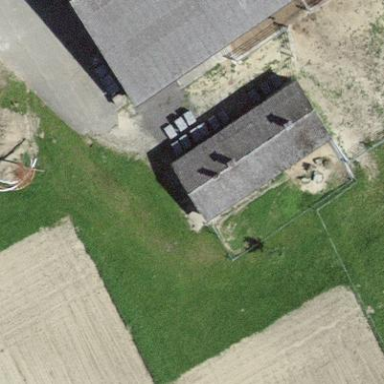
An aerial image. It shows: Stable building.